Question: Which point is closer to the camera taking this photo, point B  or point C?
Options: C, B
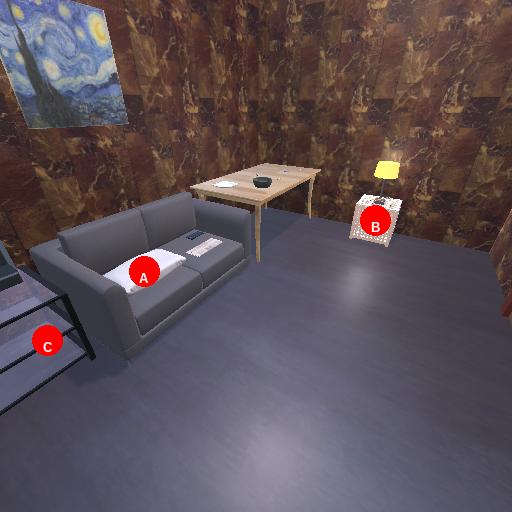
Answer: C